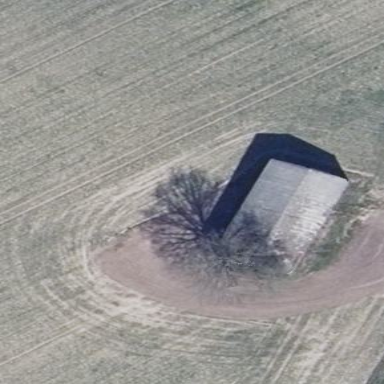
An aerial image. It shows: Gabled roof on farm auxiliary building.